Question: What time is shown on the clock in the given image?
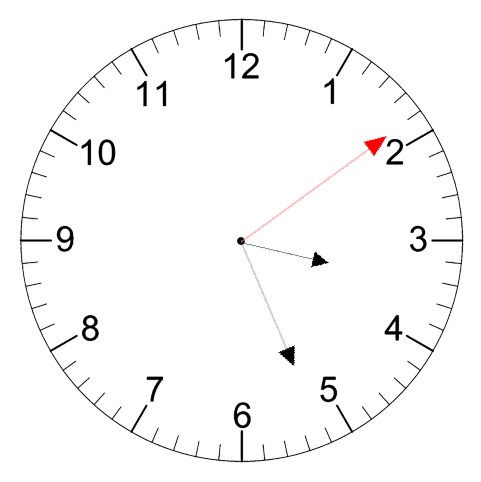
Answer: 03:26:09